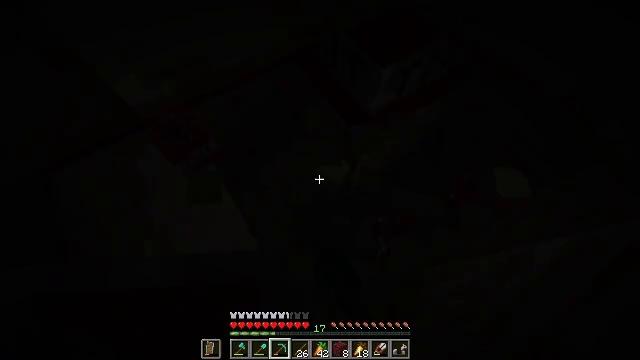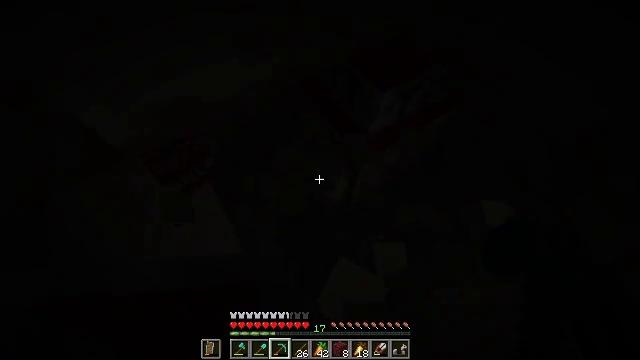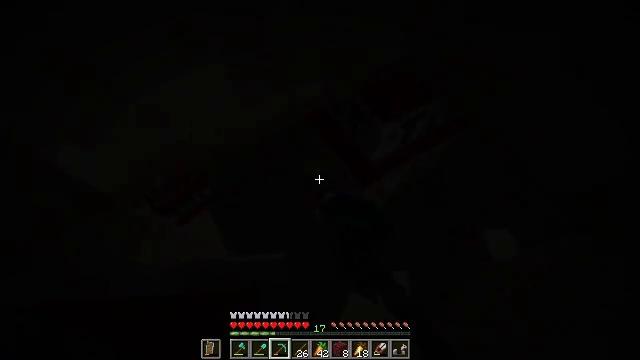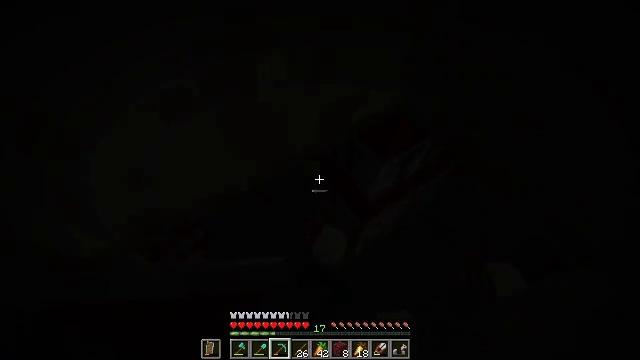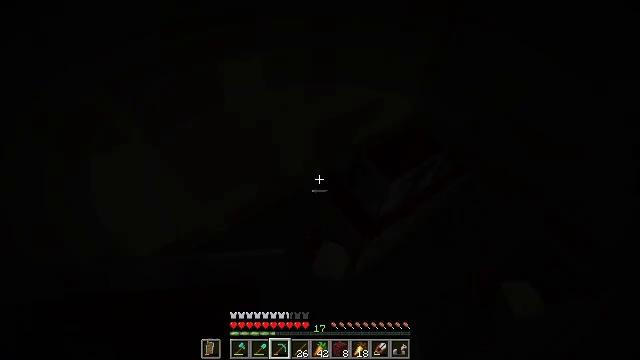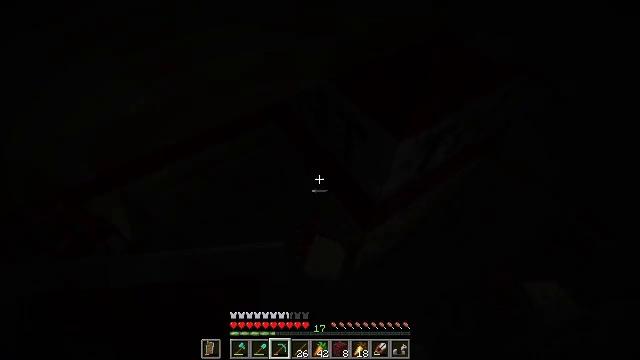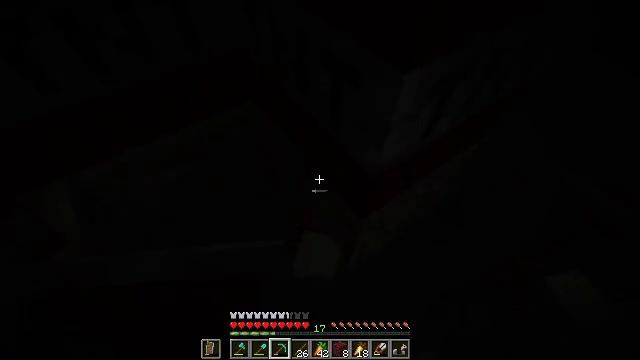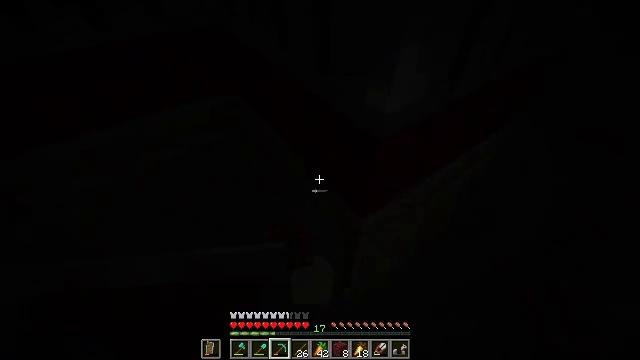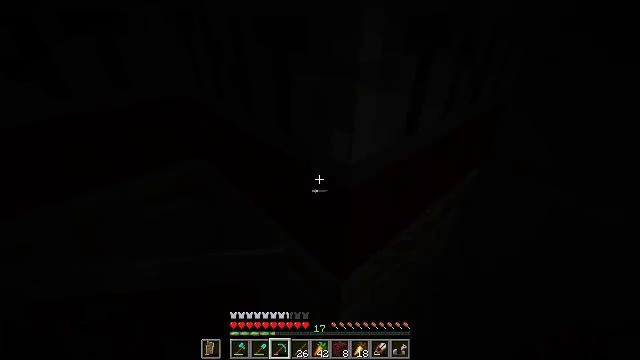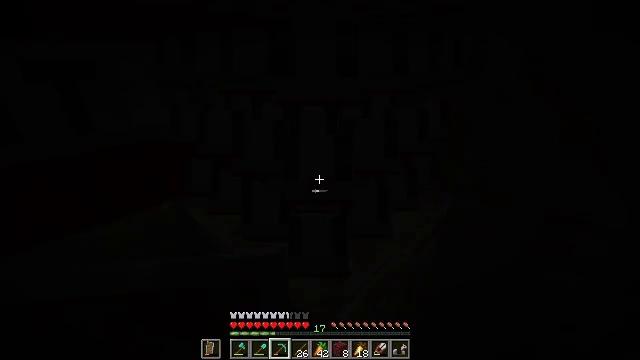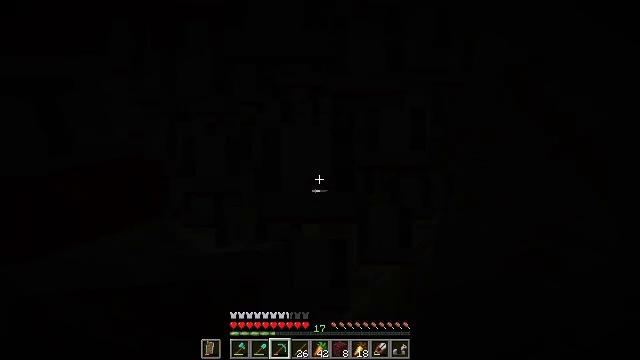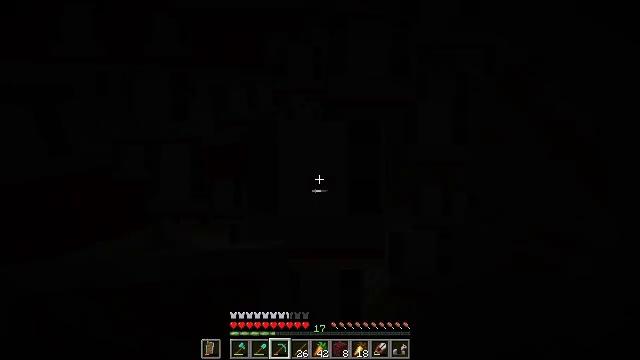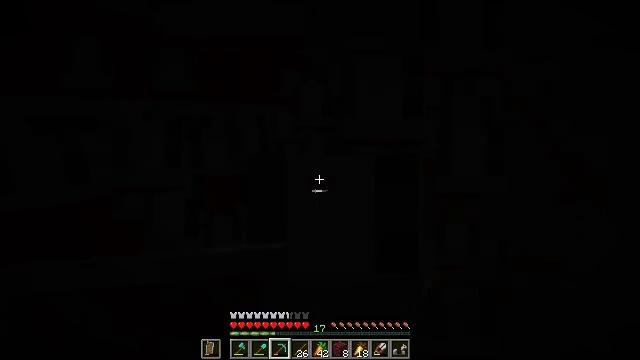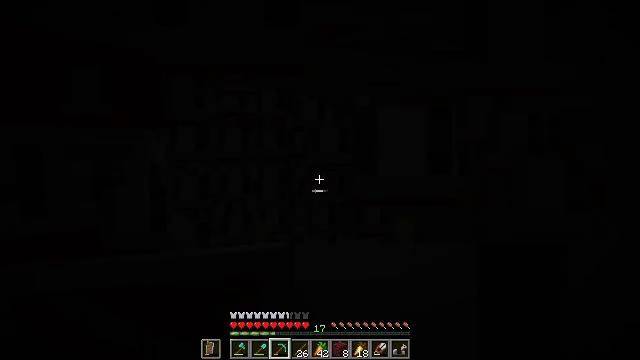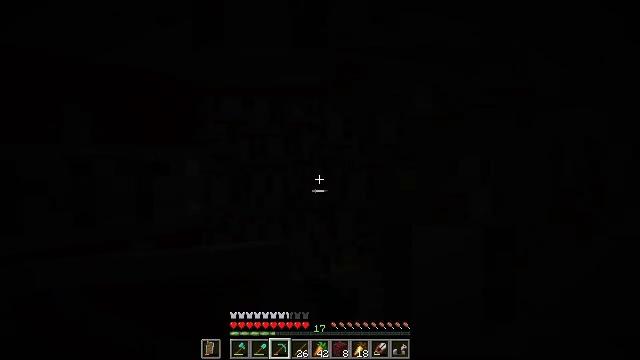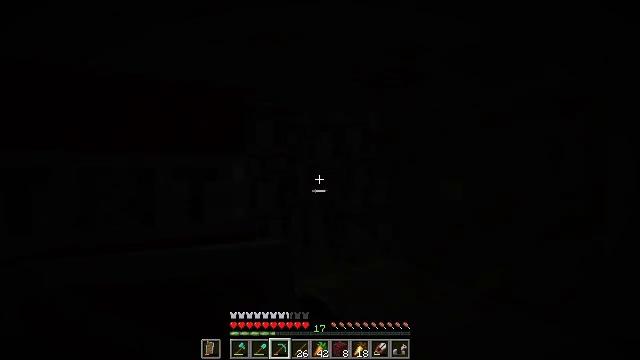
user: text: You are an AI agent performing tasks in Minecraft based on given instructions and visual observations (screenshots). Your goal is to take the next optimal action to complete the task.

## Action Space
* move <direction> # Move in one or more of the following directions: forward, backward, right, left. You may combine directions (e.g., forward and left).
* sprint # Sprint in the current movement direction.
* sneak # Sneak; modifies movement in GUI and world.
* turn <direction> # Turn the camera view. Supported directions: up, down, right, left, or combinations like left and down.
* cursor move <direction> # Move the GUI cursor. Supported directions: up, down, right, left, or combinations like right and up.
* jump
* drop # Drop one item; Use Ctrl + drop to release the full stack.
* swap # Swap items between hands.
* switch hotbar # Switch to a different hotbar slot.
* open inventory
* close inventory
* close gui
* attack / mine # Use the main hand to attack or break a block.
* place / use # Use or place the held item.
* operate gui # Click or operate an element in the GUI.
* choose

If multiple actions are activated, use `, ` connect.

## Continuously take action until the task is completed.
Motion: motion action
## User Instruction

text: Mine the TNT block.
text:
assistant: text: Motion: move forward, turn up, attack / mine
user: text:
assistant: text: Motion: move forward, turn up, attack / mine
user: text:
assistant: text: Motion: move forward, turn right and up
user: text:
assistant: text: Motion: no_op
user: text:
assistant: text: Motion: no_op
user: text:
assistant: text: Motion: turn right and up
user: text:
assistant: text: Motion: turn up
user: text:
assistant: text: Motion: turn right and up
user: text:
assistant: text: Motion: turn right and up, attack / mine
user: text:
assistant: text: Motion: turn right and up, attack / mine
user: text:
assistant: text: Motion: turn up, attack / mine
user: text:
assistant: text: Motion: turn left and up, attack / mine
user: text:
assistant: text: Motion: turn left and up, attack / mine
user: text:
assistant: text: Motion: turn left and up, attack / mine
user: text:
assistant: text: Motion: turn left and up, attack / mine
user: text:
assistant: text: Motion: turn left, attack / mine
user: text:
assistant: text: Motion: turn left, attack / mine
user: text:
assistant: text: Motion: turn left, attack / mine
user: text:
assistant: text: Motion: turn left, attack / mine
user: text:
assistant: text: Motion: turn left, attack / mine
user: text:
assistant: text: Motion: turn left and down, attack / mine
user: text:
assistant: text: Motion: turn left and down, attack / mine
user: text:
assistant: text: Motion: turn left and down, attack / mine
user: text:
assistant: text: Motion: turn left and down, attack / mine
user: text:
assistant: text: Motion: attack / mine
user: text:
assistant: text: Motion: attack / mine